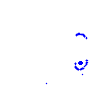
Particle: proton